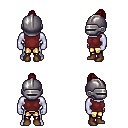
a pixel art fantasy rpg character, male body template, dark elf, purple skin, maroon sleeveless shirt, gold greaves, brunette short topknot hairstyle, metal helm, brown shoes, four views (front, back, left, right), 2x2 character sprite sheet, small pixel art, hard edges, no anti-aliasing